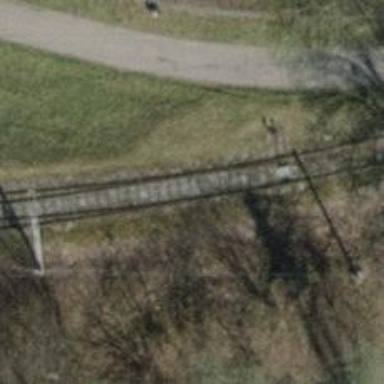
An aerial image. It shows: Railway switch.